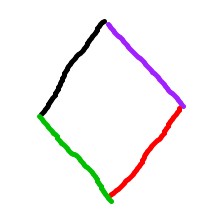
Shape: rhombus